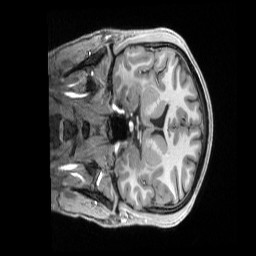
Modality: T1w
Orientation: coronal
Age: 24
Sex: male
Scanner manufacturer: siemens
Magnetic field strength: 3 T
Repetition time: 2.5 s
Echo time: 0.00296 s